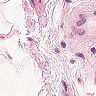
Metastatic tissue present: no